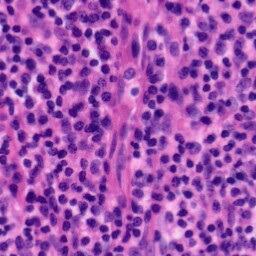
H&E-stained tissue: Tonsil